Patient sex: M
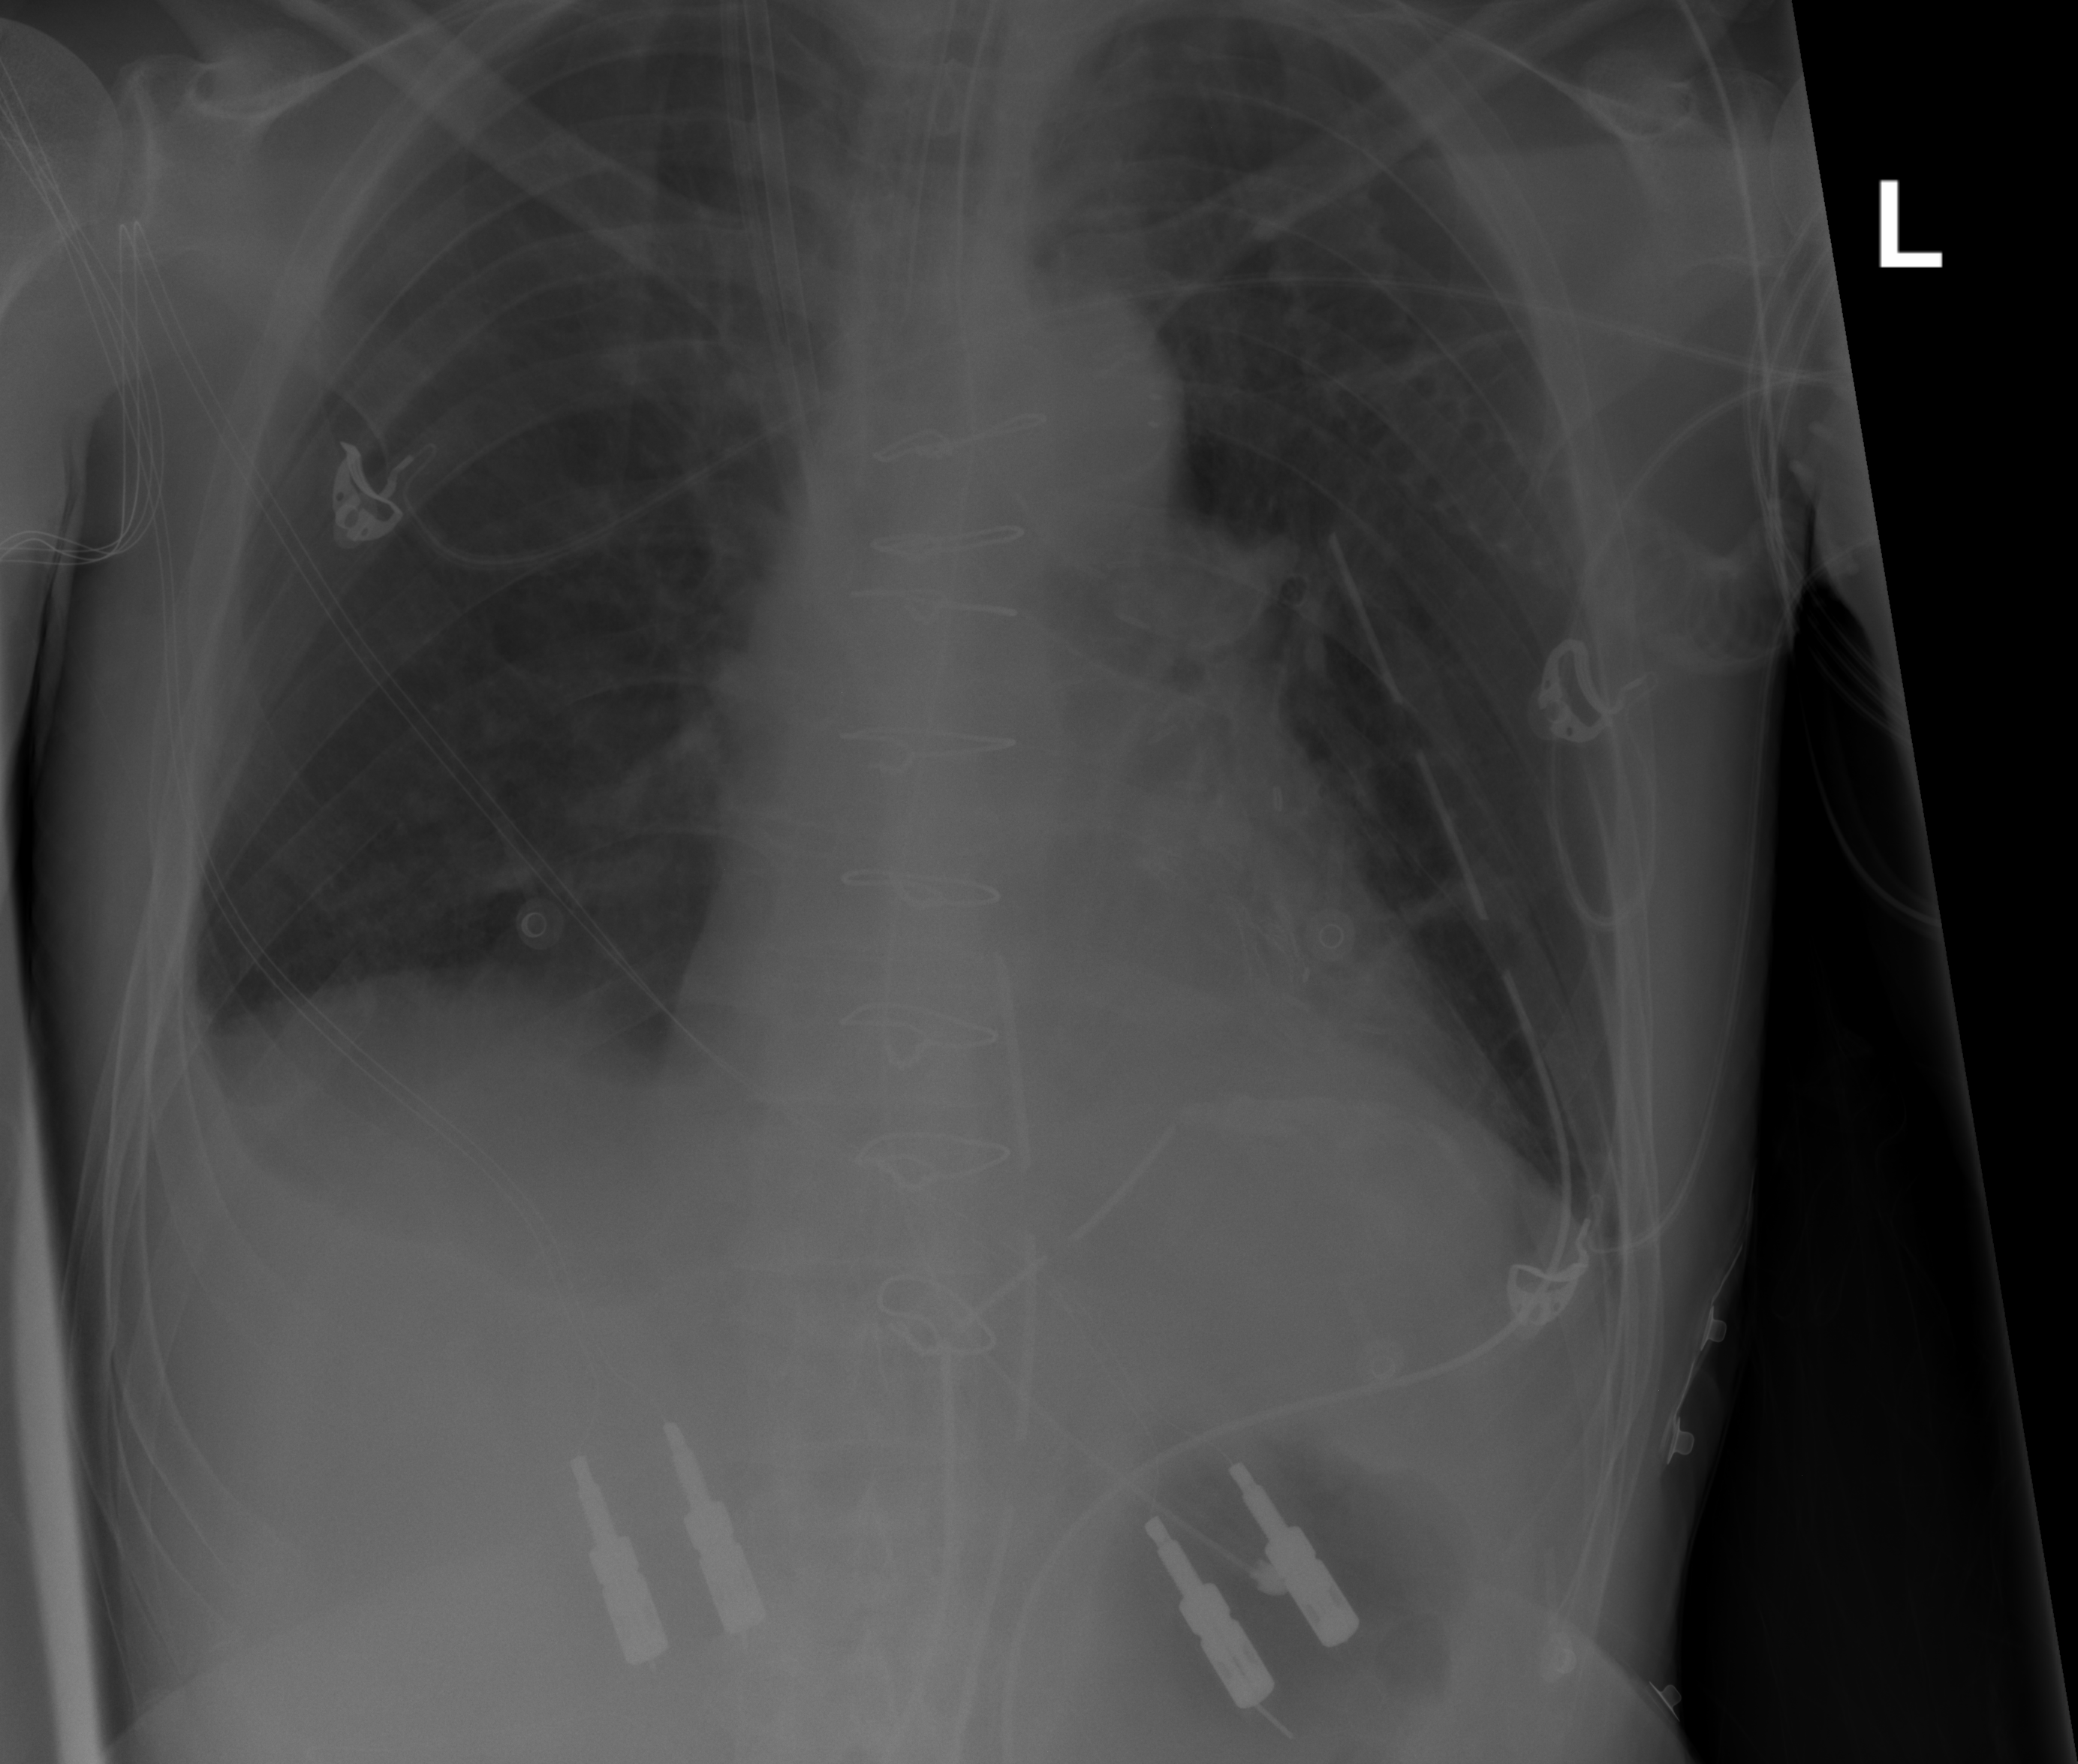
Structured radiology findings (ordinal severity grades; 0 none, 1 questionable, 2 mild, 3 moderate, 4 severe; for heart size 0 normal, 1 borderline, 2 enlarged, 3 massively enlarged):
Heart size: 1
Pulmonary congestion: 0
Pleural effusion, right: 2
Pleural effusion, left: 0
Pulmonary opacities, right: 0
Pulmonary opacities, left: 0
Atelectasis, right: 0
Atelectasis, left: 0